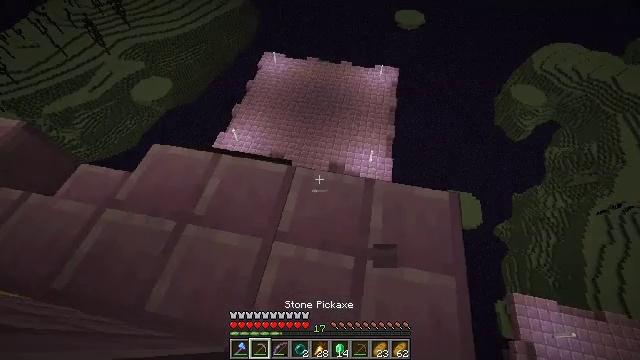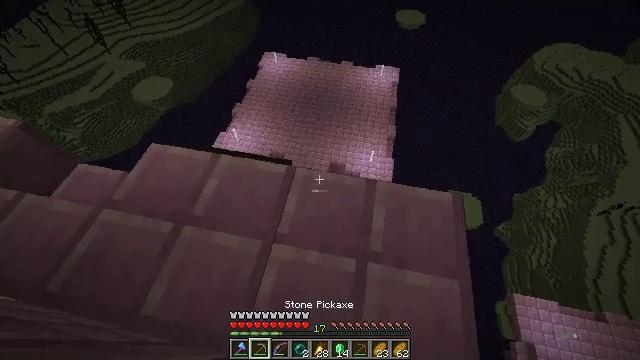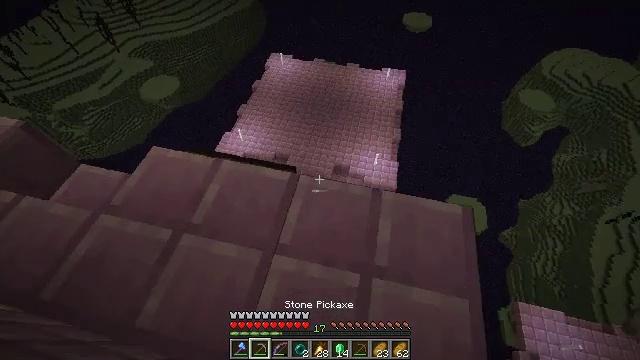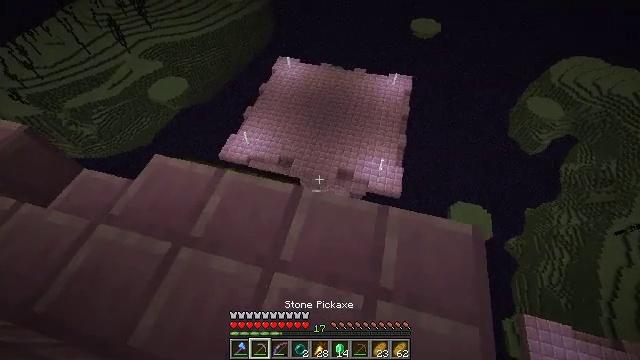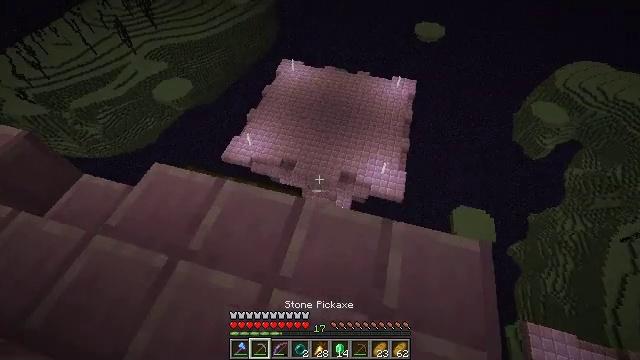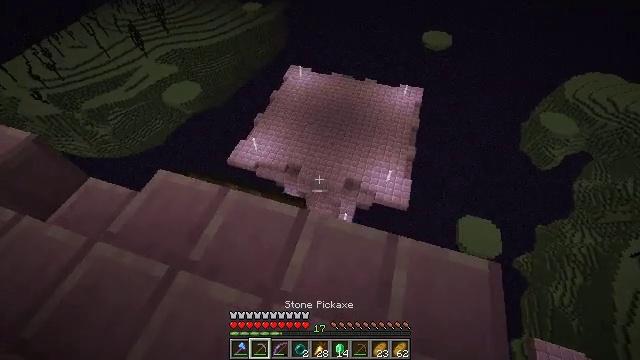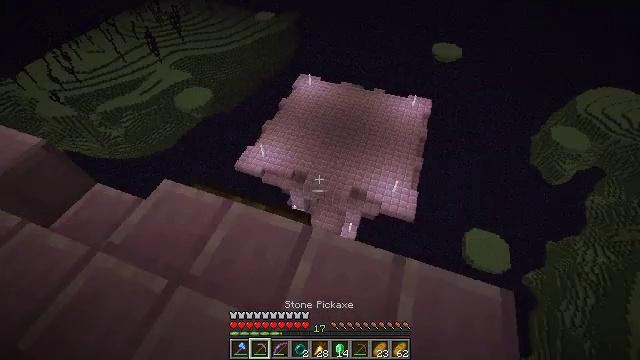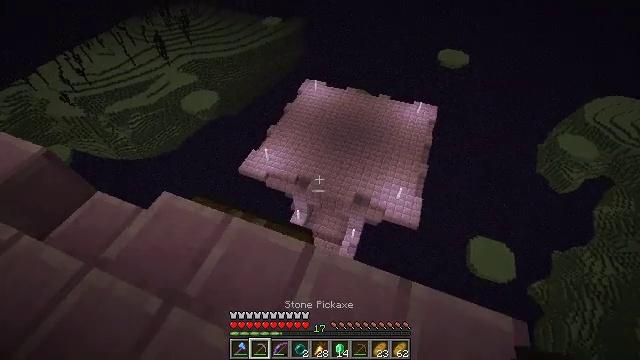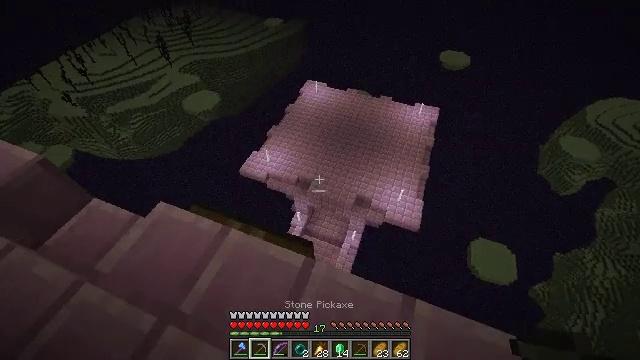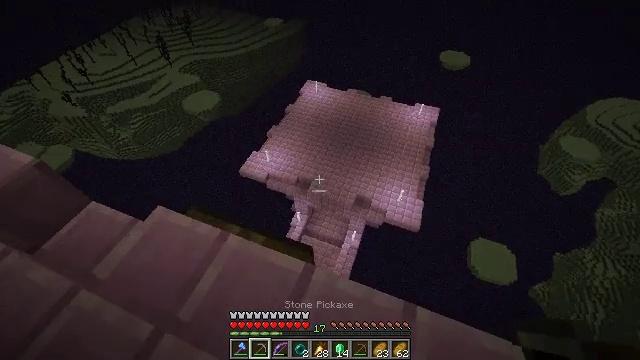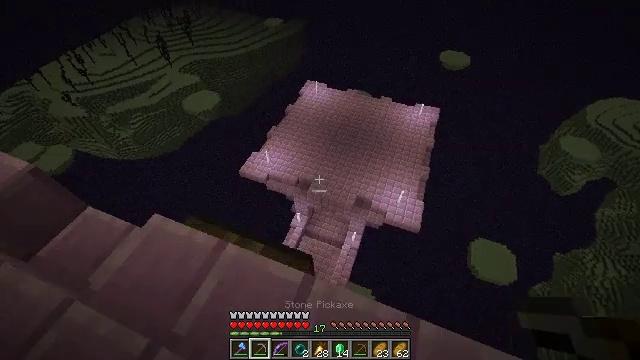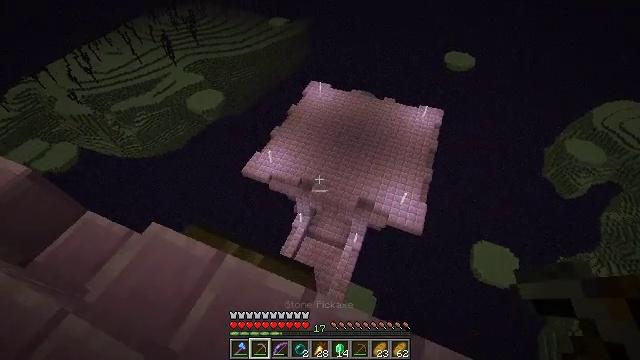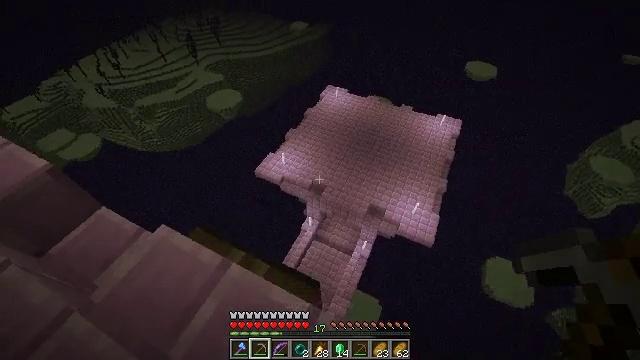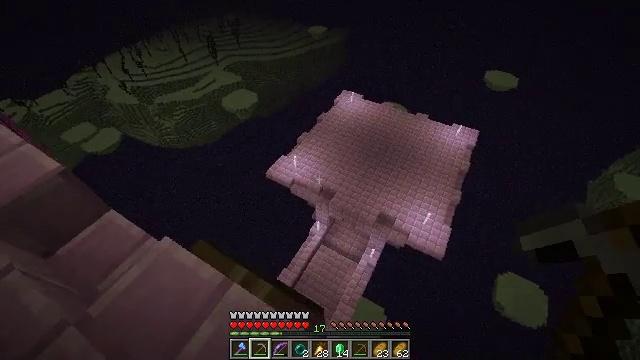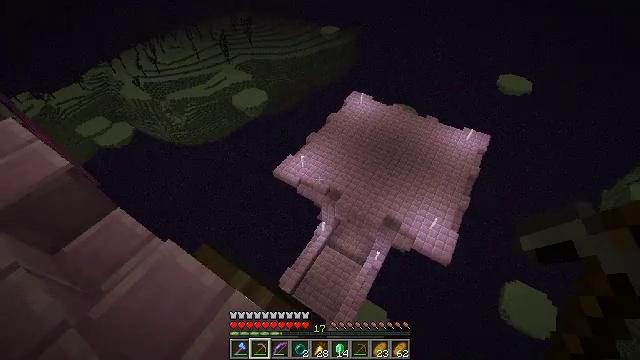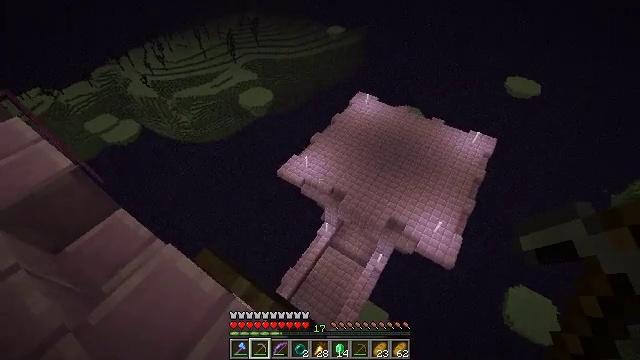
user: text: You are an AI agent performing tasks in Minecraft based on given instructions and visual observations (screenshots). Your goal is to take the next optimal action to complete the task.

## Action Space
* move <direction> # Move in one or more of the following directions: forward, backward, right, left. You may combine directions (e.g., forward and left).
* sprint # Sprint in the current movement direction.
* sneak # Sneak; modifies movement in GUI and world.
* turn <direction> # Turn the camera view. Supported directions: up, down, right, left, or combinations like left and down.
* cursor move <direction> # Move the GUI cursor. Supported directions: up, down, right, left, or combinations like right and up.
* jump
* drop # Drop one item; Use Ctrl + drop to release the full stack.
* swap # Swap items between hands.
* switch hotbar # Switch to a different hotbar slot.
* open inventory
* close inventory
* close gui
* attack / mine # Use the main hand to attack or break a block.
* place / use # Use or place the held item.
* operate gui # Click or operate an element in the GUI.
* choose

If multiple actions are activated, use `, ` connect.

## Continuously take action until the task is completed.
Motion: motion action
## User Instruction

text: Gather an end rod from the structure.
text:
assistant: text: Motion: move forward, sneak
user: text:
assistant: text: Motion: move forward, sneak, turn left
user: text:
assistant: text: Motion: move forward, sneak, turn left
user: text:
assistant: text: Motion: move forward, sneak
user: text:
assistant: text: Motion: move forward, sneak, turn left and up
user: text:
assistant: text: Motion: move forward, sneak, turn left and up
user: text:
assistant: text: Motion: move forward, sneak, turn left
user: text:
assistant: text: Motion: move forward, sneak
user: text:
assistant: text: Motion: move forward, sneak
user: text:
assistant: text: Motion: move forward, sneak
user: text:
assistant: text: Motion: move forward, sneak
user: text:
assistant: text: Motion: move forward, sneak, turn left
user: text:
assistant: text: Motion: move forward, sneak, turn left
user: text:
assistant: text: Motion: move forward, sneak, turn left
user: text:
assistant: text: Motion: move forward, sneak, turn left
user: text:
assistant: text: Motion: move forward, sneak
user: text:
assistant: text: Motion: move forward, sneak, turn left
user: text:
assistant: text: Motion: move forward, sneak, turn left
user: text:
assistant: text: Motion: move forward, sneak, turn left and up
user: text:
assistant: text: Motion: move forward, sneak
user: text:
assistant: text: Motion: move forward, sneak
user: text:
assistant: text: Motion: move forward, sneak
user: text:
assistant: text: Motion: move forward, sneak
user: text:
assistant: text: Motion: move forward, sneak
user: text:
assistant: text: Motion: move forward, sneak
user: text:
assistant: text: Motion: move forward, sneak
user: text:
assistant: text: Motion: move forward, sneak
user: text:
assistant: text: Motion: move forward, sneak
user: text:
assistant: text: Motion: move forward, sneak
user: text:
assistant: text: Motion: move forward, sneak